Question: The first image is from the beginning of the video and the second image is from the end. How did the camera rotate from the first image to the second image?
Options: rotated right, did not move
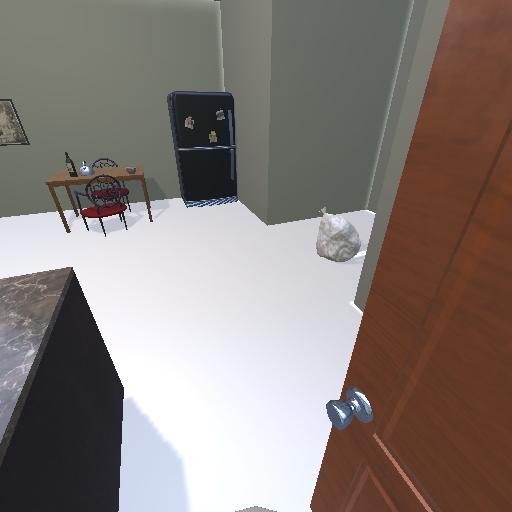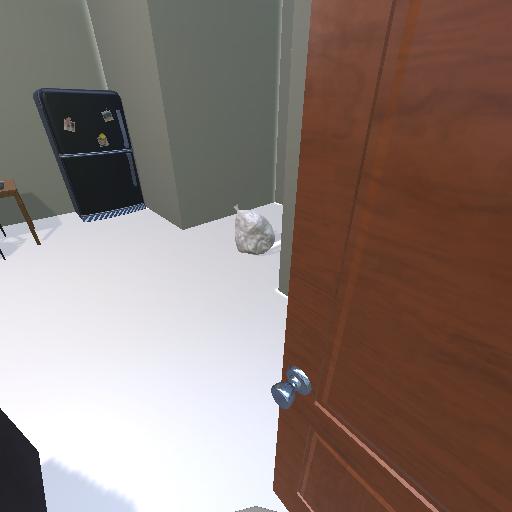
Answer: rotated right